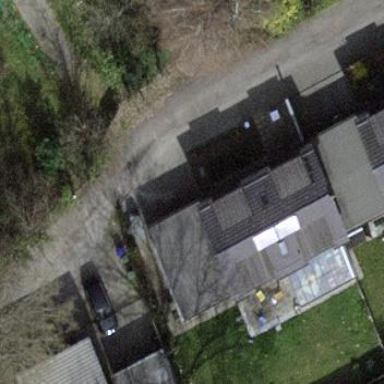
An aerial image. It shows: View of roof of building.